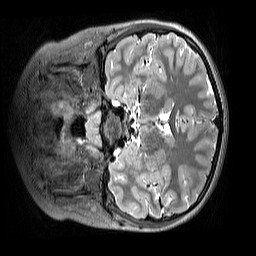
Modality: T2w
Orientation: coronal
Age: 11
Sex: male
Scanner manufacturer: siemens
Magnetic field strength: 3 T
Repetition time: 3.2 s
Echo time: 0.408 s